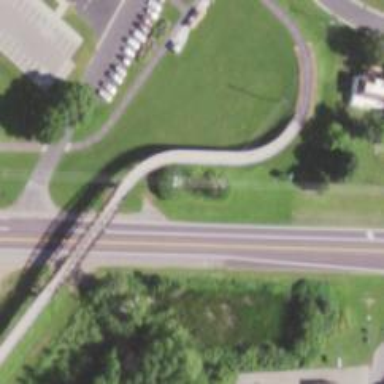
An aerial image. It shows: Asphalt cycleway on bridge over abandoned railway.